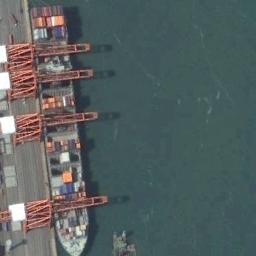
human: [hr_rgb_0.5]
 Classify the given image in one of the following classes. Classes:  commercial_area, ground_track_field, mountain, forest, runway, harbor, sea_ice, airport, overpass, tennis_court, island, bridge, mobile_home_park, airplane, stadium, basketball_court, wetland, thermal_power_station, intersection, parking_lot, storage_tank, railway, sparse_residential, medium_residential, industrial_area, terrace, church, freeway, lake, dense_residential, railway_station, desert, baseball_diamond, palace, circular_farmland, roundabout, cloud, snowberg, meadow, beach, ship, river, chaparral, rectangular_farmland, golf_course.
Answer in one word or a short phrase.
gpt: ship